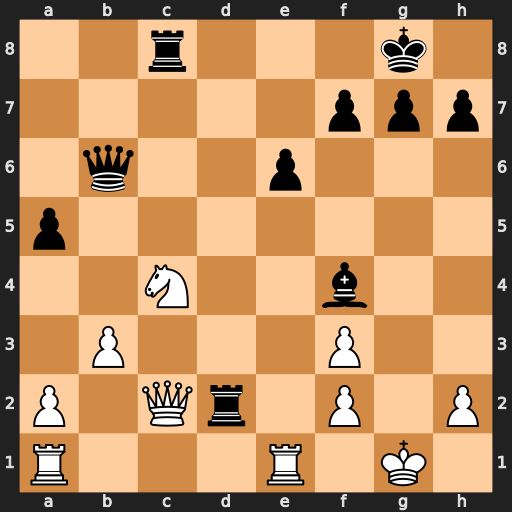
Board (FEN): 2r3k1/5ppp/1q2p3/p7/2N2b2/1P3P2/P1Qr1P1P/R3R1K1
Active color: w
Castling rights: -
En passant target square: -
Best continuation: Qxd2 Bxd2 Nxb6